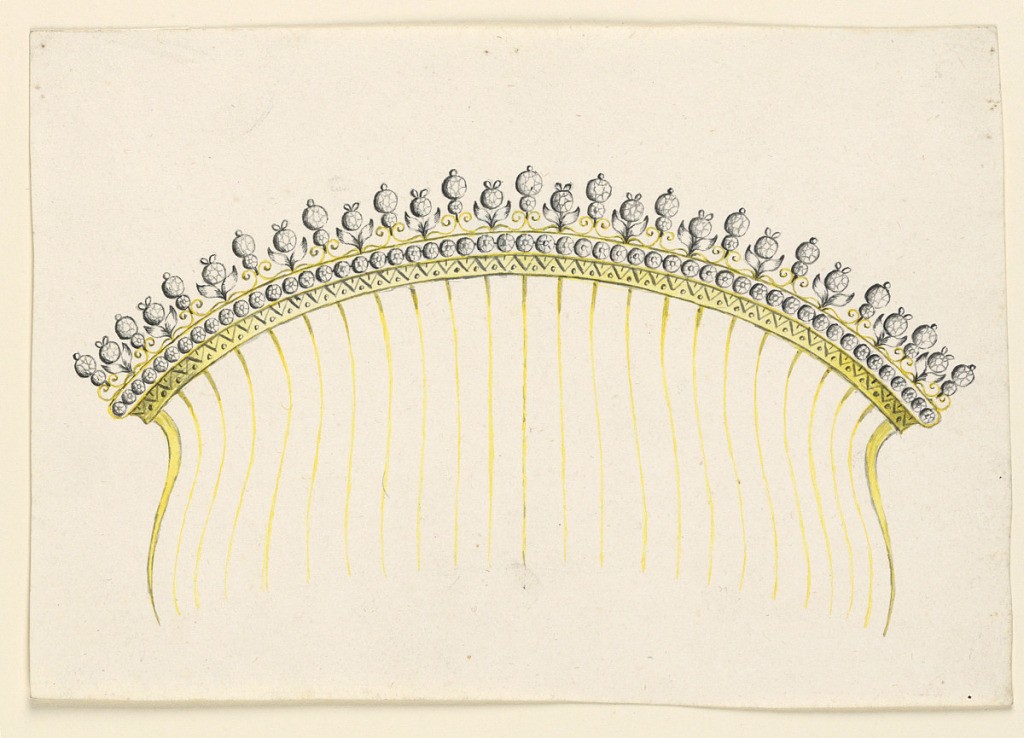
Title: Design for a Comb
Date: ca. 1830
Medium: Pen and ink, brush and gray, yellow watercolor on paper
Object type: Drawing
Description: Jewelry design for a hair comb intended to be executed in gilded, partly engraved metal and diamonds. With variations like 1938-88-756. The engraved band with a zig-zag pattern with a stroke (above) and a circle (below) in the angles. In the central band, the diamonds are standing near together. The motifs in the cresting border are slightly varied. Twenty-four tines.